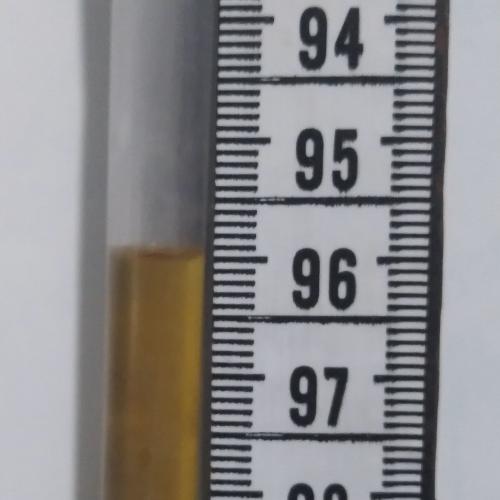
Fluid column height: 96.0 cm